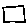
Label: square